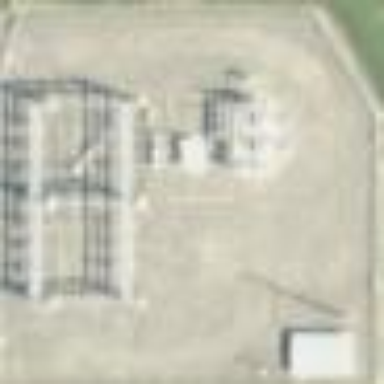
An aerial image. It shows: Power substation.